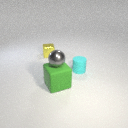
large green rubber cube below small gray metal sphere